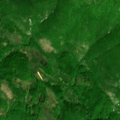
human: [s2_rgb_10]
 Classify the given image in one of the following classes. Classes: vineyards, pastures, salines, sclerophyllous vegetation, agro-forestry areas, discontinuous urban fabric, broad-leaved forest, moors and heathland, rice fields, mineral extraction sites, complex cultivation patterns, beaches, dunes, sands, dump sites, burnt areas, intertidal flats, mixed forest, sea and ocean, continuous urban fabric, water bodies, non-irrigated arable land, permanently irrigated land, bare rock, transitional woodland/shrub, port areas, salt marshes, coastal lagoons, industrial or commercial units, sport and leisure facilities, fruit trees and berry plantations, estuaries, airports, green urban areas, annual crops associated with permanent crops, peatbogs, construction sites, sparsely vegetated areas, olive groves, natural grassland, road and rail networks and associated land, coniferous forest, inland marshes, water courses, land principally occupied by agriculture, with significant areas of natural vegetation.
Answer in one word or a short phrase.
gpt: land principally occupied by agriculture, with significant areas of natural vegetation, broad-leaved forest